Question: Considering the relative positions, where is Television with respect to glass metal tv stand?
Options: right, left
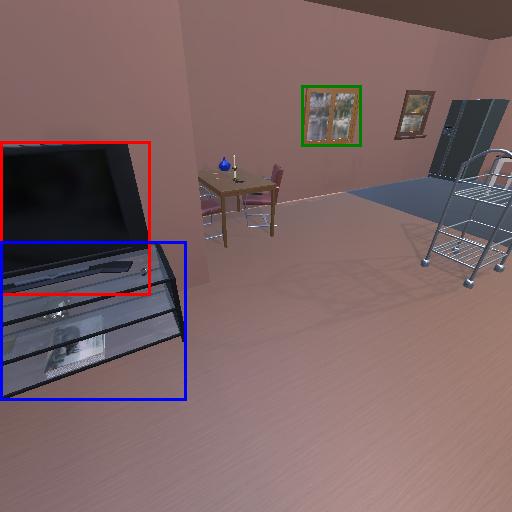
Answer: right